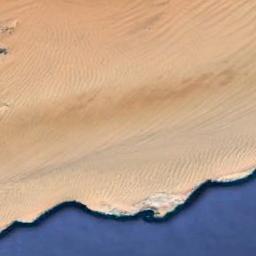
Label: desert